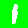
Digit: 1